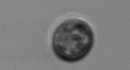
Label: Dinophyceae